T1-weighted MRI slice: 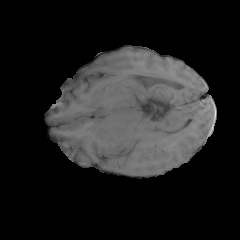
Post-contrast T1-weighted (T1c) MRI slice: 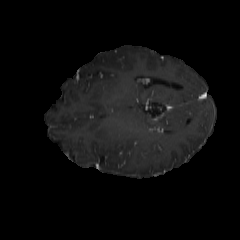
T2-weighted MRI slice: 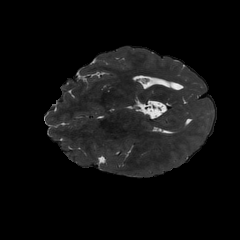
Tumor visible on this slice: no